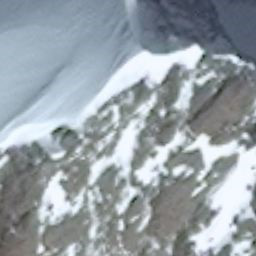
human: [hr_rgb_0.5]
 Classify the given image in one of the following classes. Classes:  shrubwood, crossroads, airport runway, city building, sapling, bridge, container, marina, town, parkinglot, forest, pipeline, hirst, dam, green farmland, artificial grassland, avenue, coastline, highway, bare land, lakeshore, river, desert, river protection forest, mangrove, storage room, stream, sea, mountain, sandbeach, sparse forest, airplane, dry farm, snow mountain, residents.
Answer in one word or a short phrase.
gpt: snow mountain